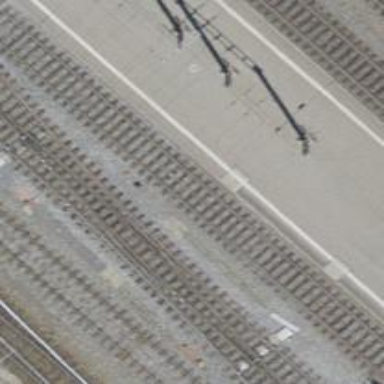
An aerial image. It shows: Single railway track with electrification through contact line.